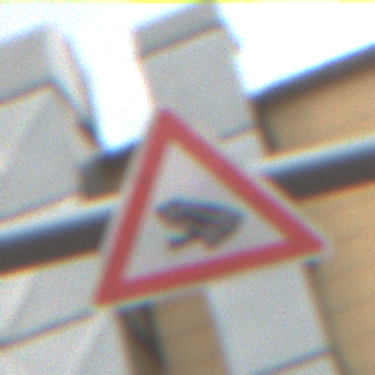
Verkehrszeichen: AmphibienwanderungRechts
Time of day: MorningAfternoon
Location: Outdoor (Urban)
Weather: Overcast
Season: NotSpecified
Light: Natural